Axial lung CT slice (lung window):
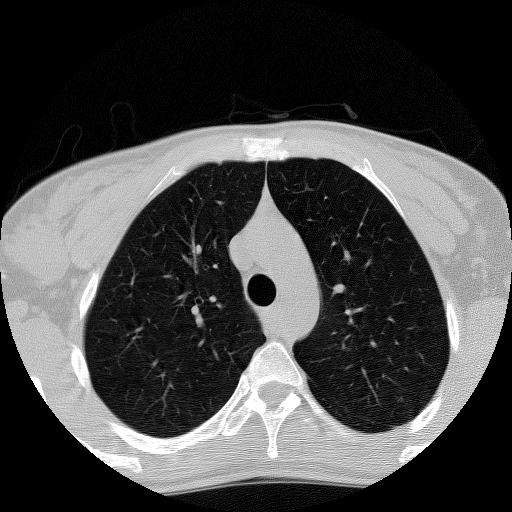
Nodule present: no